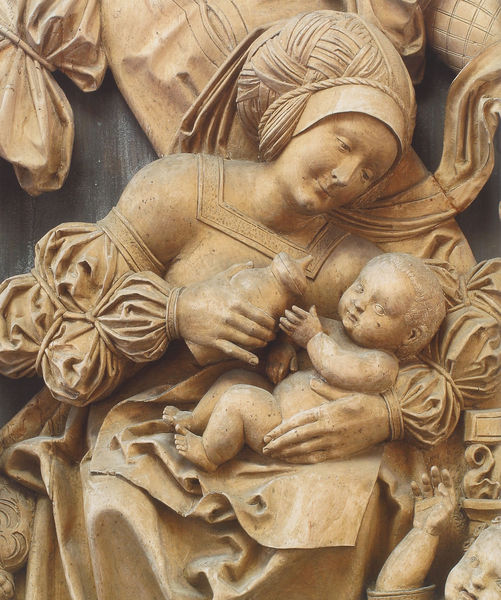
Titel: Bieselbach, Gemeinde Horgau bei Augsburg, Kapelle hl. Franziskus Xaverius, Hochaltar
Standort: Bieselbach, Kapelle hl. Franziskus Xaverius (EU - D - Bayern)
Schlagwörter: nackt, ausschnitt, frau, holz, hut, kleid, marmor, haube, flasche, trinken, falten, halten, ärmel, gewand, kind, mutter, puffärmel, skulptur, statue, kopfbedeckung, lächeln, relief, liebe, baby, kopftuch, schoß, füttern, kleinkind, turban, geschnitzt, säugling, fürsorge, zuwendung, mutterliebe, puff, haube kind, eschnitzt